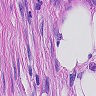
Metastatic tissue present: yes